Question: I like putting '//''s that comment out code in the left-most column because this makes it much easier to differentiate between code that's been commented out and actual comments. Xcode does this with the + shortcut.
However, the equivalent shortcut in VS2010, ++, always inserts the '//' to the left of the first character in the line. e.g.

Is there any way to get VS to act how I want it to?
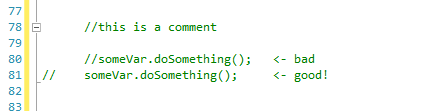
Answer: I use the following macro. It's pretty slow if you've got a lot of lines selected for commenting, and I'm not too familiar with writing macros, so it could probably be improved a lot, but it works for me.
'''
Public Module Module1
Sub CodeBlocksComment()
Dim start_line, end_line, temp As Integer
Dim selection As EnvDTE.TextSelection
selection = DTE.ActiveDocument.Selection
start_line = selection.TopLine
end_line = selection.BottomLine
If end_line < start_line Then
temp = start_line
start_line = end_line
end_line = temp
End If
If Not start_line = end_line And selection.BottomPoint.AtStartOfLine Then
end_line -= 1
End If
DTE.UndoContext.Open("Comment Region")
Try
For i = start_line To end_line
selection.GotoLine(i)
selection.StartOfLine(vsStartOfLineOptions.vsStartOfLineOptionsFirstColumn)
selection.Text = "//"
Next
selection.GotoLine(start_line)
selection.StartOfLine(vsStartOfLineOptions.vsStartOfLineOptionsFirstColumn)
selection.LineDown(True, end_line - start_line + 1)
Finally
DTE.UndoContext.Close()
End Try
End Sub
End Module
'''
You can then set whatever keyboard shortcut you want. The command will be listed as 'Macros.MyMacros.Module1.CodeBlocksComment'